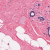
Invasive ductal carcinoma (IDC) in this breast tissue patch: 0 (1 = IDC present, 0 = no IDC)